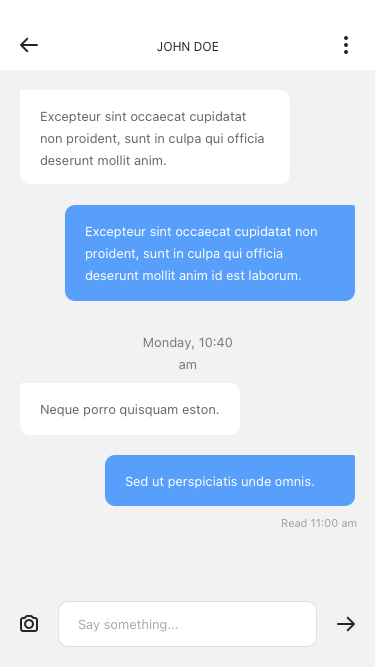
Text in this UI design:
Excepteur sint occaecat cupidatat non proident, sunt in culpa qui officia deserunt mollit anim.
Neque porro quisquam eston.
Read 11:00 am
Monday, 10:40 am
Sed ut perspiciatis unde omnis.
Excepteur sint occaecat cupidatat non proident, sunt in culpa qui officia deserunt mollit anim id est laborum.